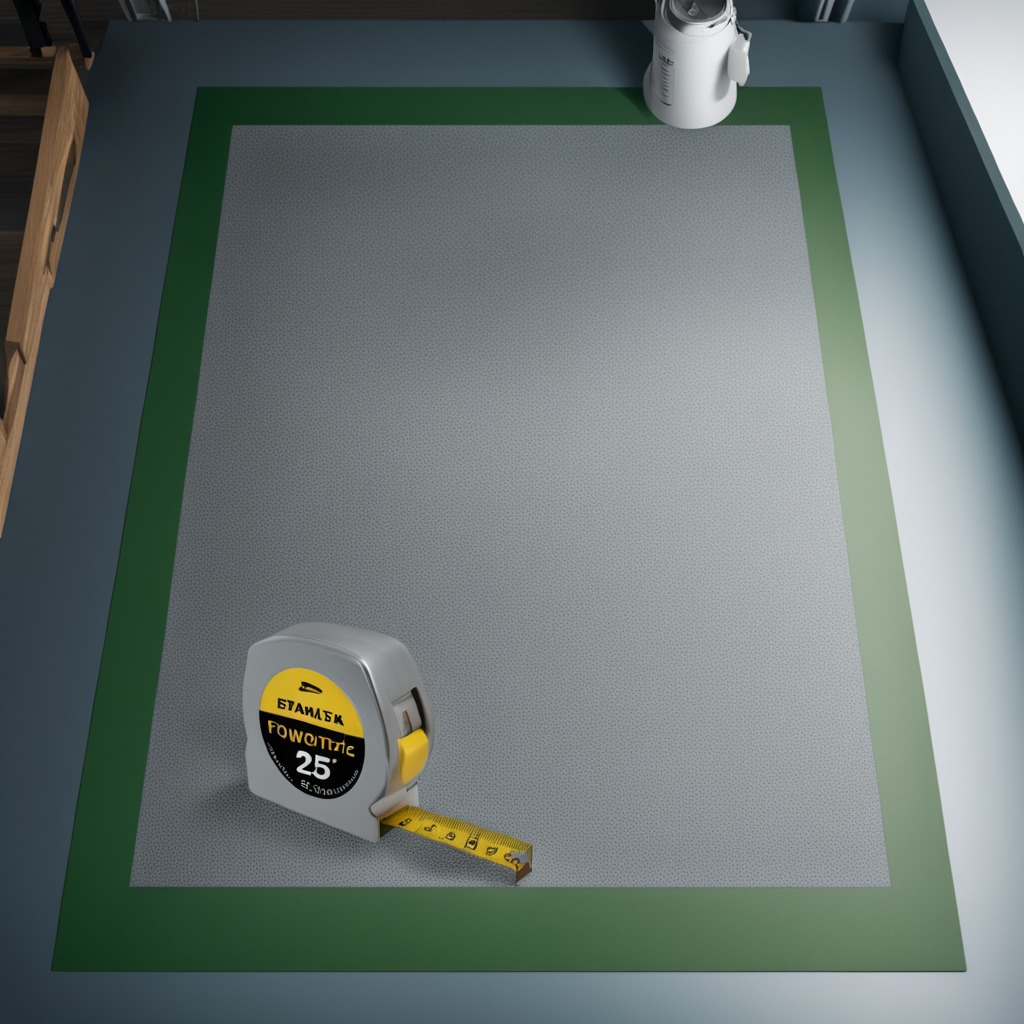
A measuring tape is lying on the clean granite tabletop covered with a green rubber mat inside a workshop under bright overhead lighting crisp shadows high clarity worn but beneath the mat